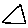
Label: triangle